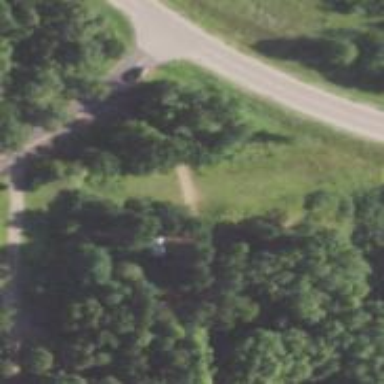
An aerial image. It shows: Driveway.